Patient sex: M
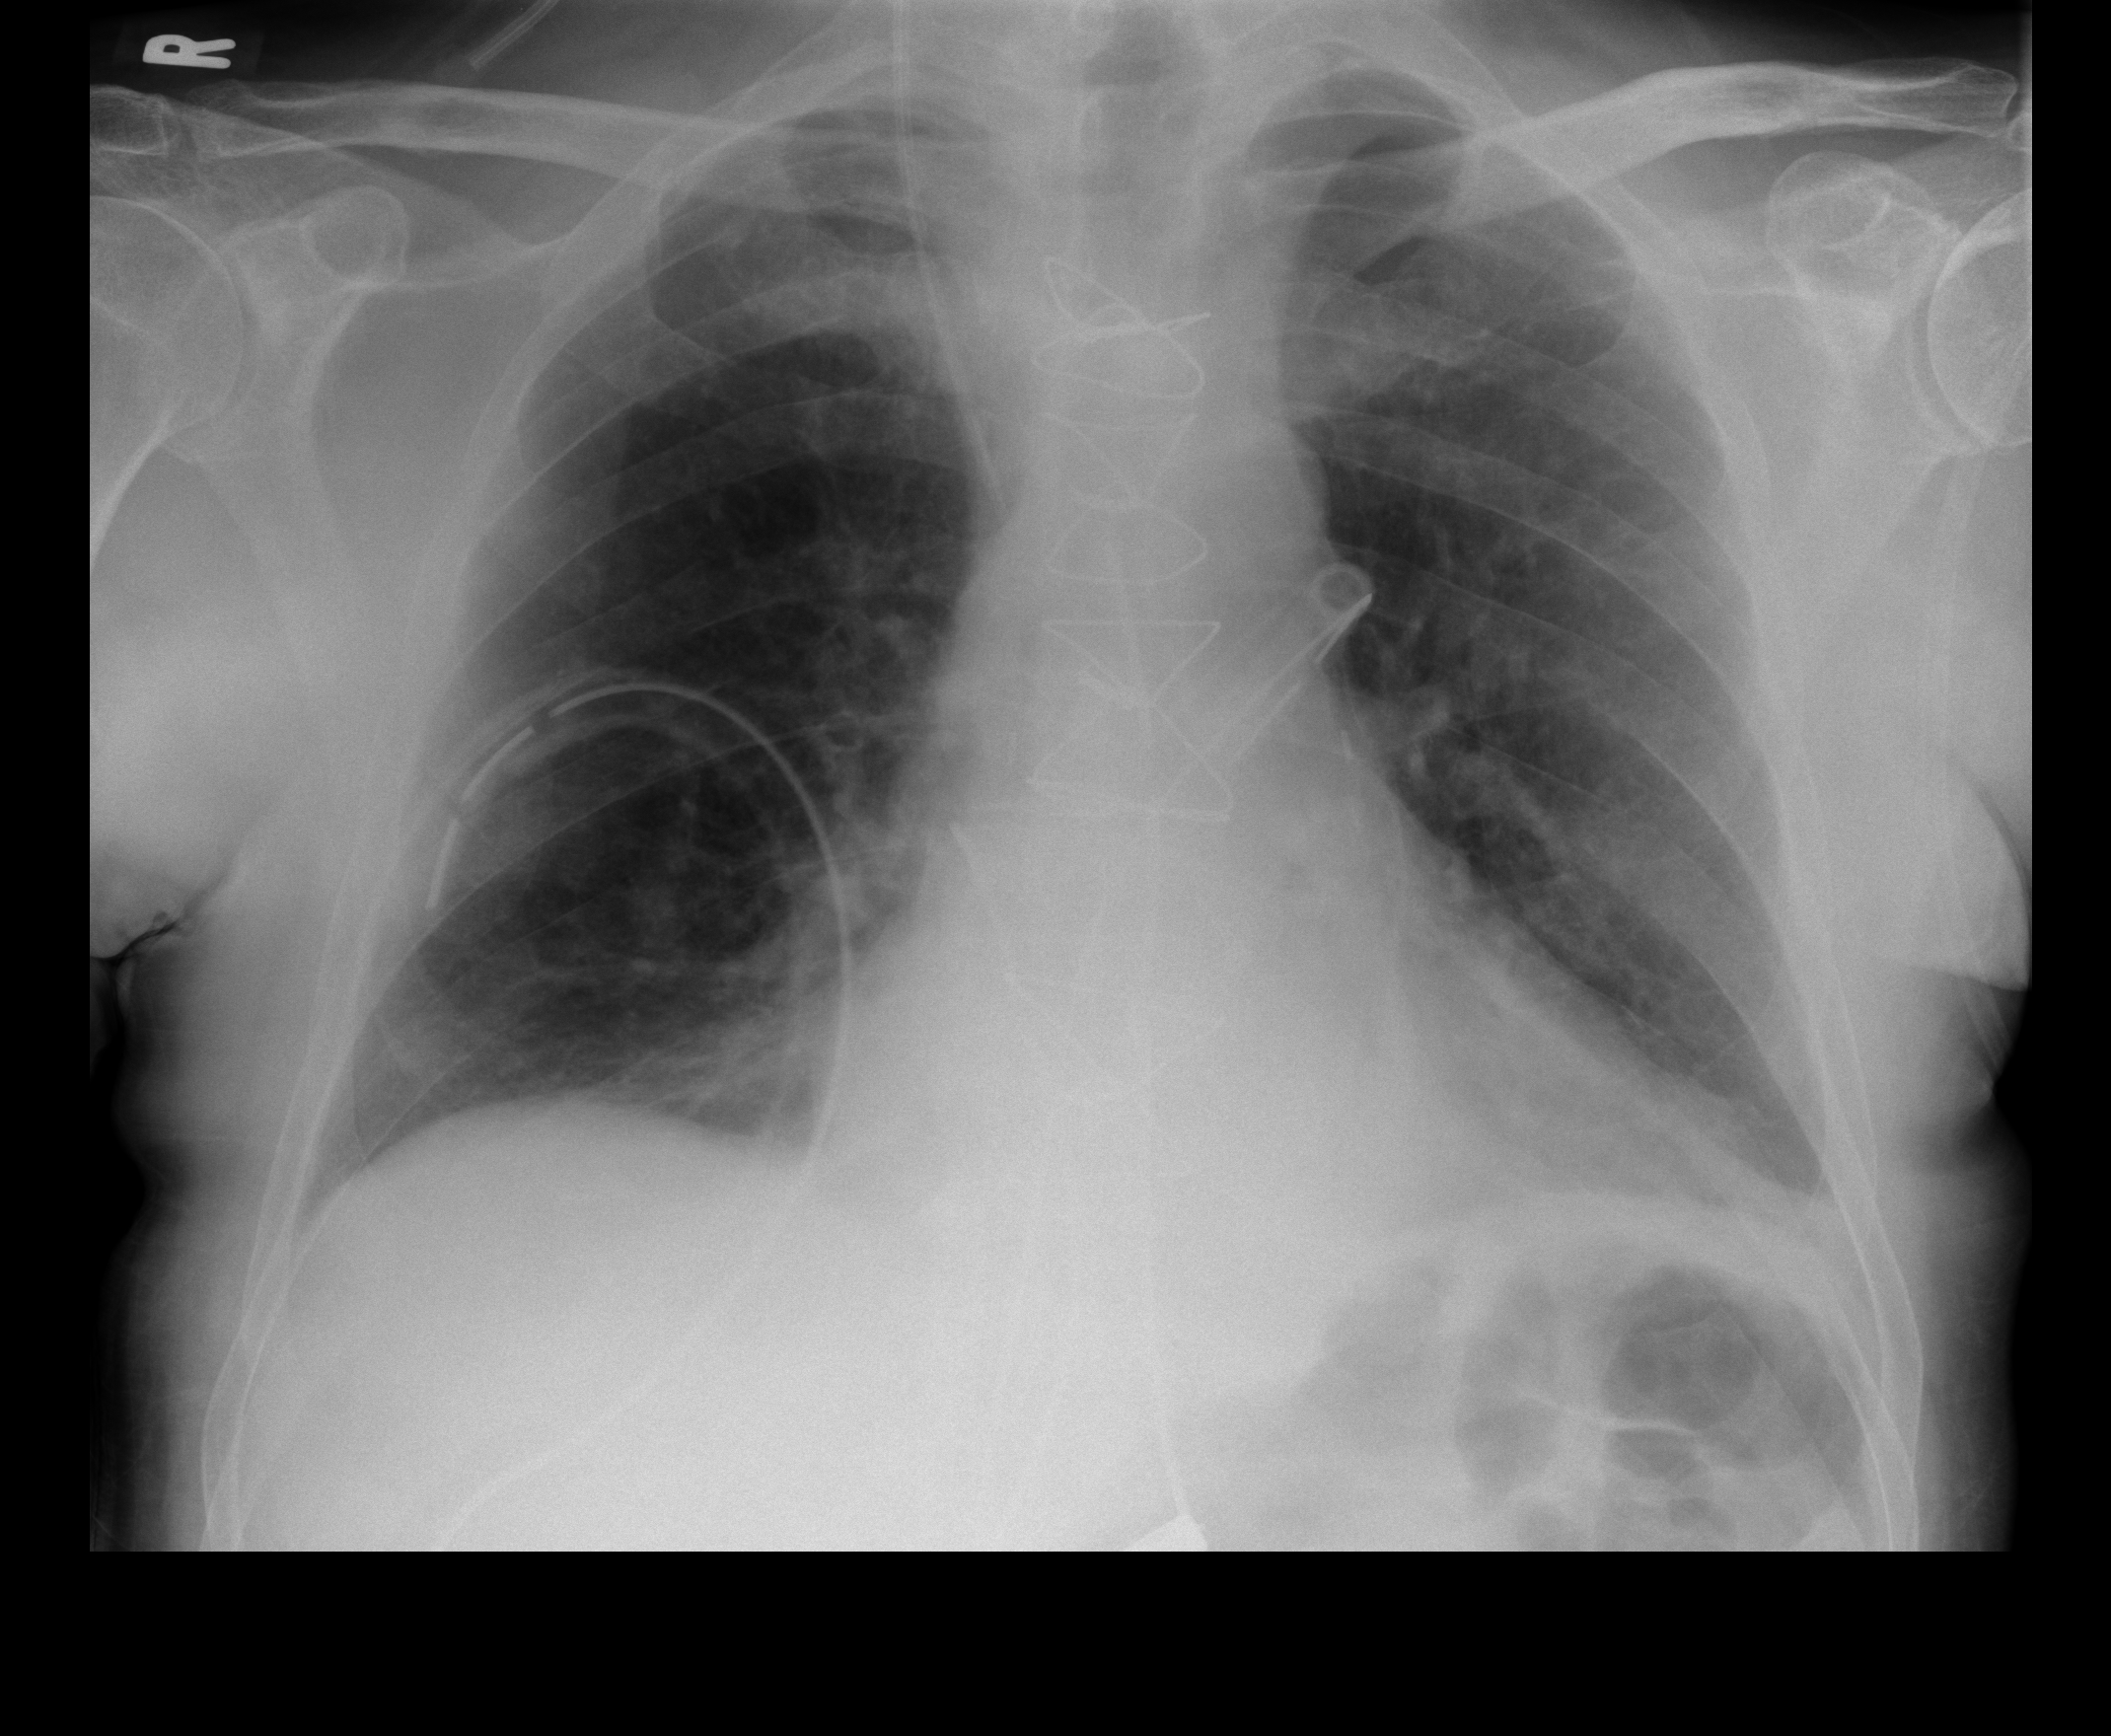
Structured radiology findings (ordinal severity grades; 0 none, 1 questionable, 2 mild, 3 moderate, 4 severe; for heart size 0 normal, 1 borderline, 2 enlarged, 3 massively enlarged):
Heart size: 2
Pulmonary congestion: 0
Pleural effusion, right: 0
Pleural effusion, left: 0
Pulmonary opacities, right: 0
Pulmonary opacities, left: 0
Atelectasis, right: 1
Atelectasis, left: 1